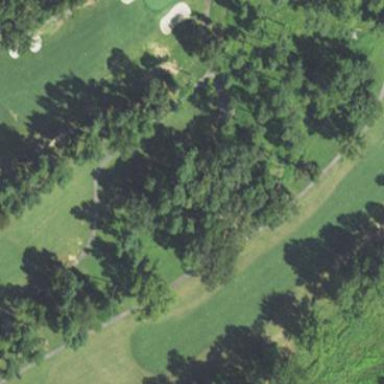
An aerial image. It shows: Rough grassy area used for golf.